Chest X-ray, PA view. Patient: 34 years old, sex M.
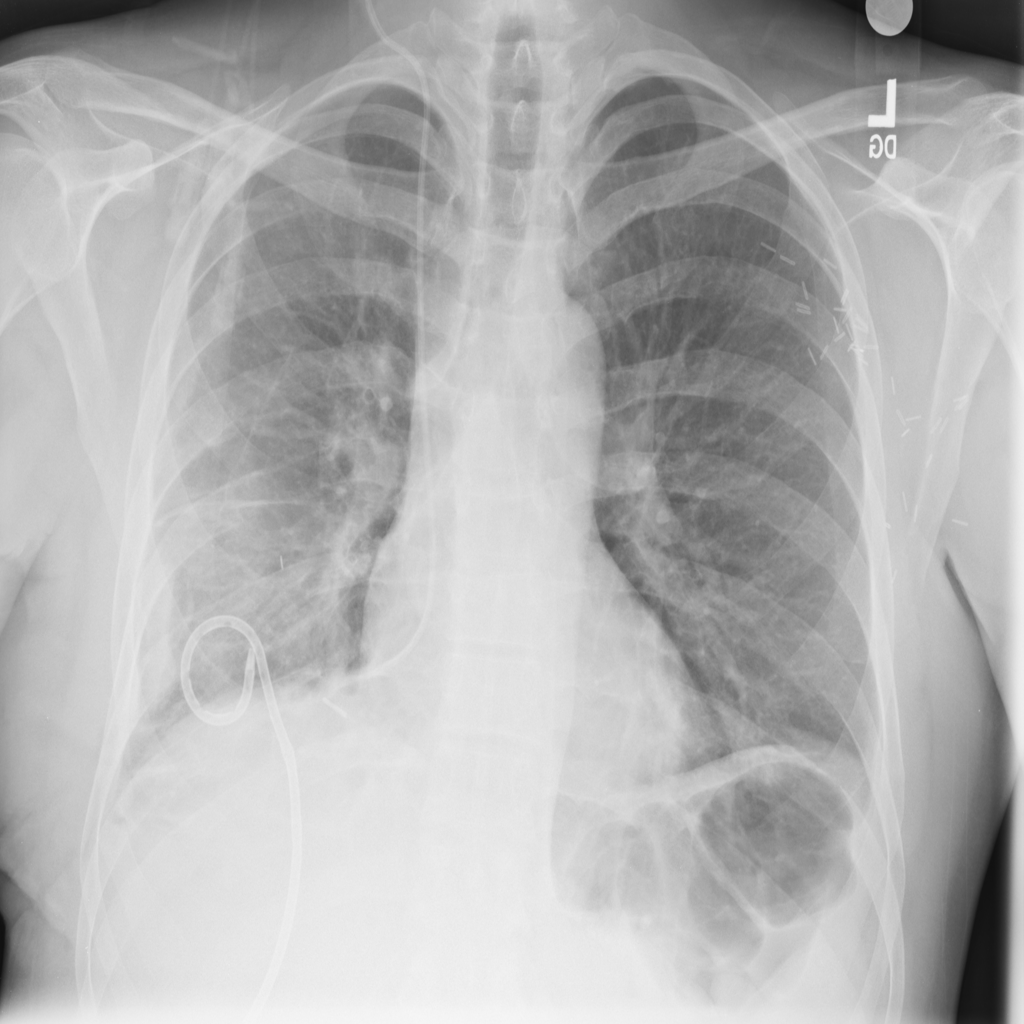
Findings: No Finding